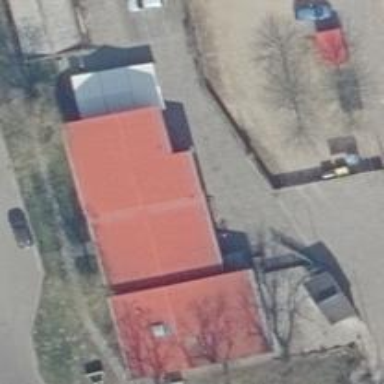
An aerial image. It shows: Clothing store.